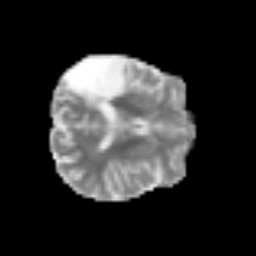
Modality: MD
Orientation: axial
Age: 59
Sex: female
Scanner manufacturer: siemens
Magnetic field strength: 3 T
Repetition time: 3.2 s
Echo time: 0.081 s